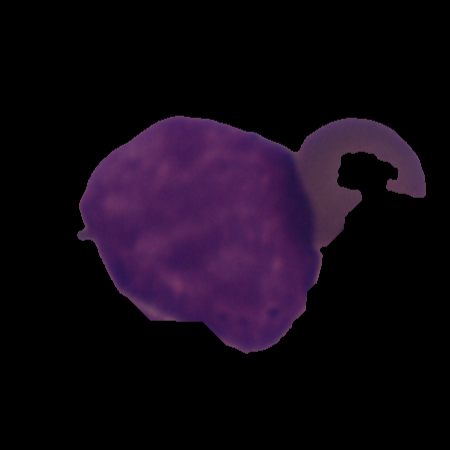
Label: cancer